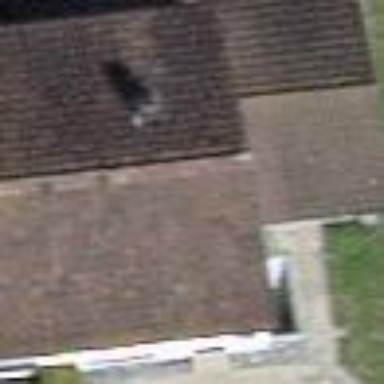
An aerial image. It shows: Semi-detached house.